Field crop: maize
Growth stage: 2
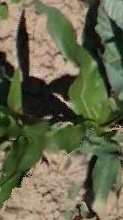
Species: maize